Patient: sex M, age 46
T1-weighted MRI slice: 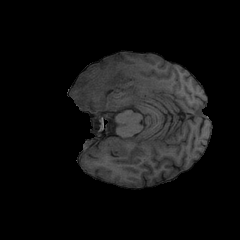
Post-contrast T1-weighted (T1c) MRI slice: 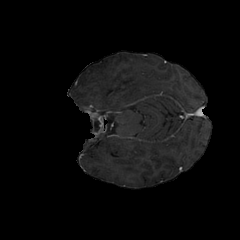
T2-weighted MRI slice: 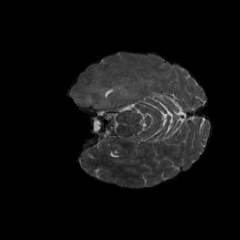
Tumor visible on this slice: yes
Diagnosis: Glioblastoma, IDH-wildtype
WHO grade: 4